Platform: macOS
Application: Chrome
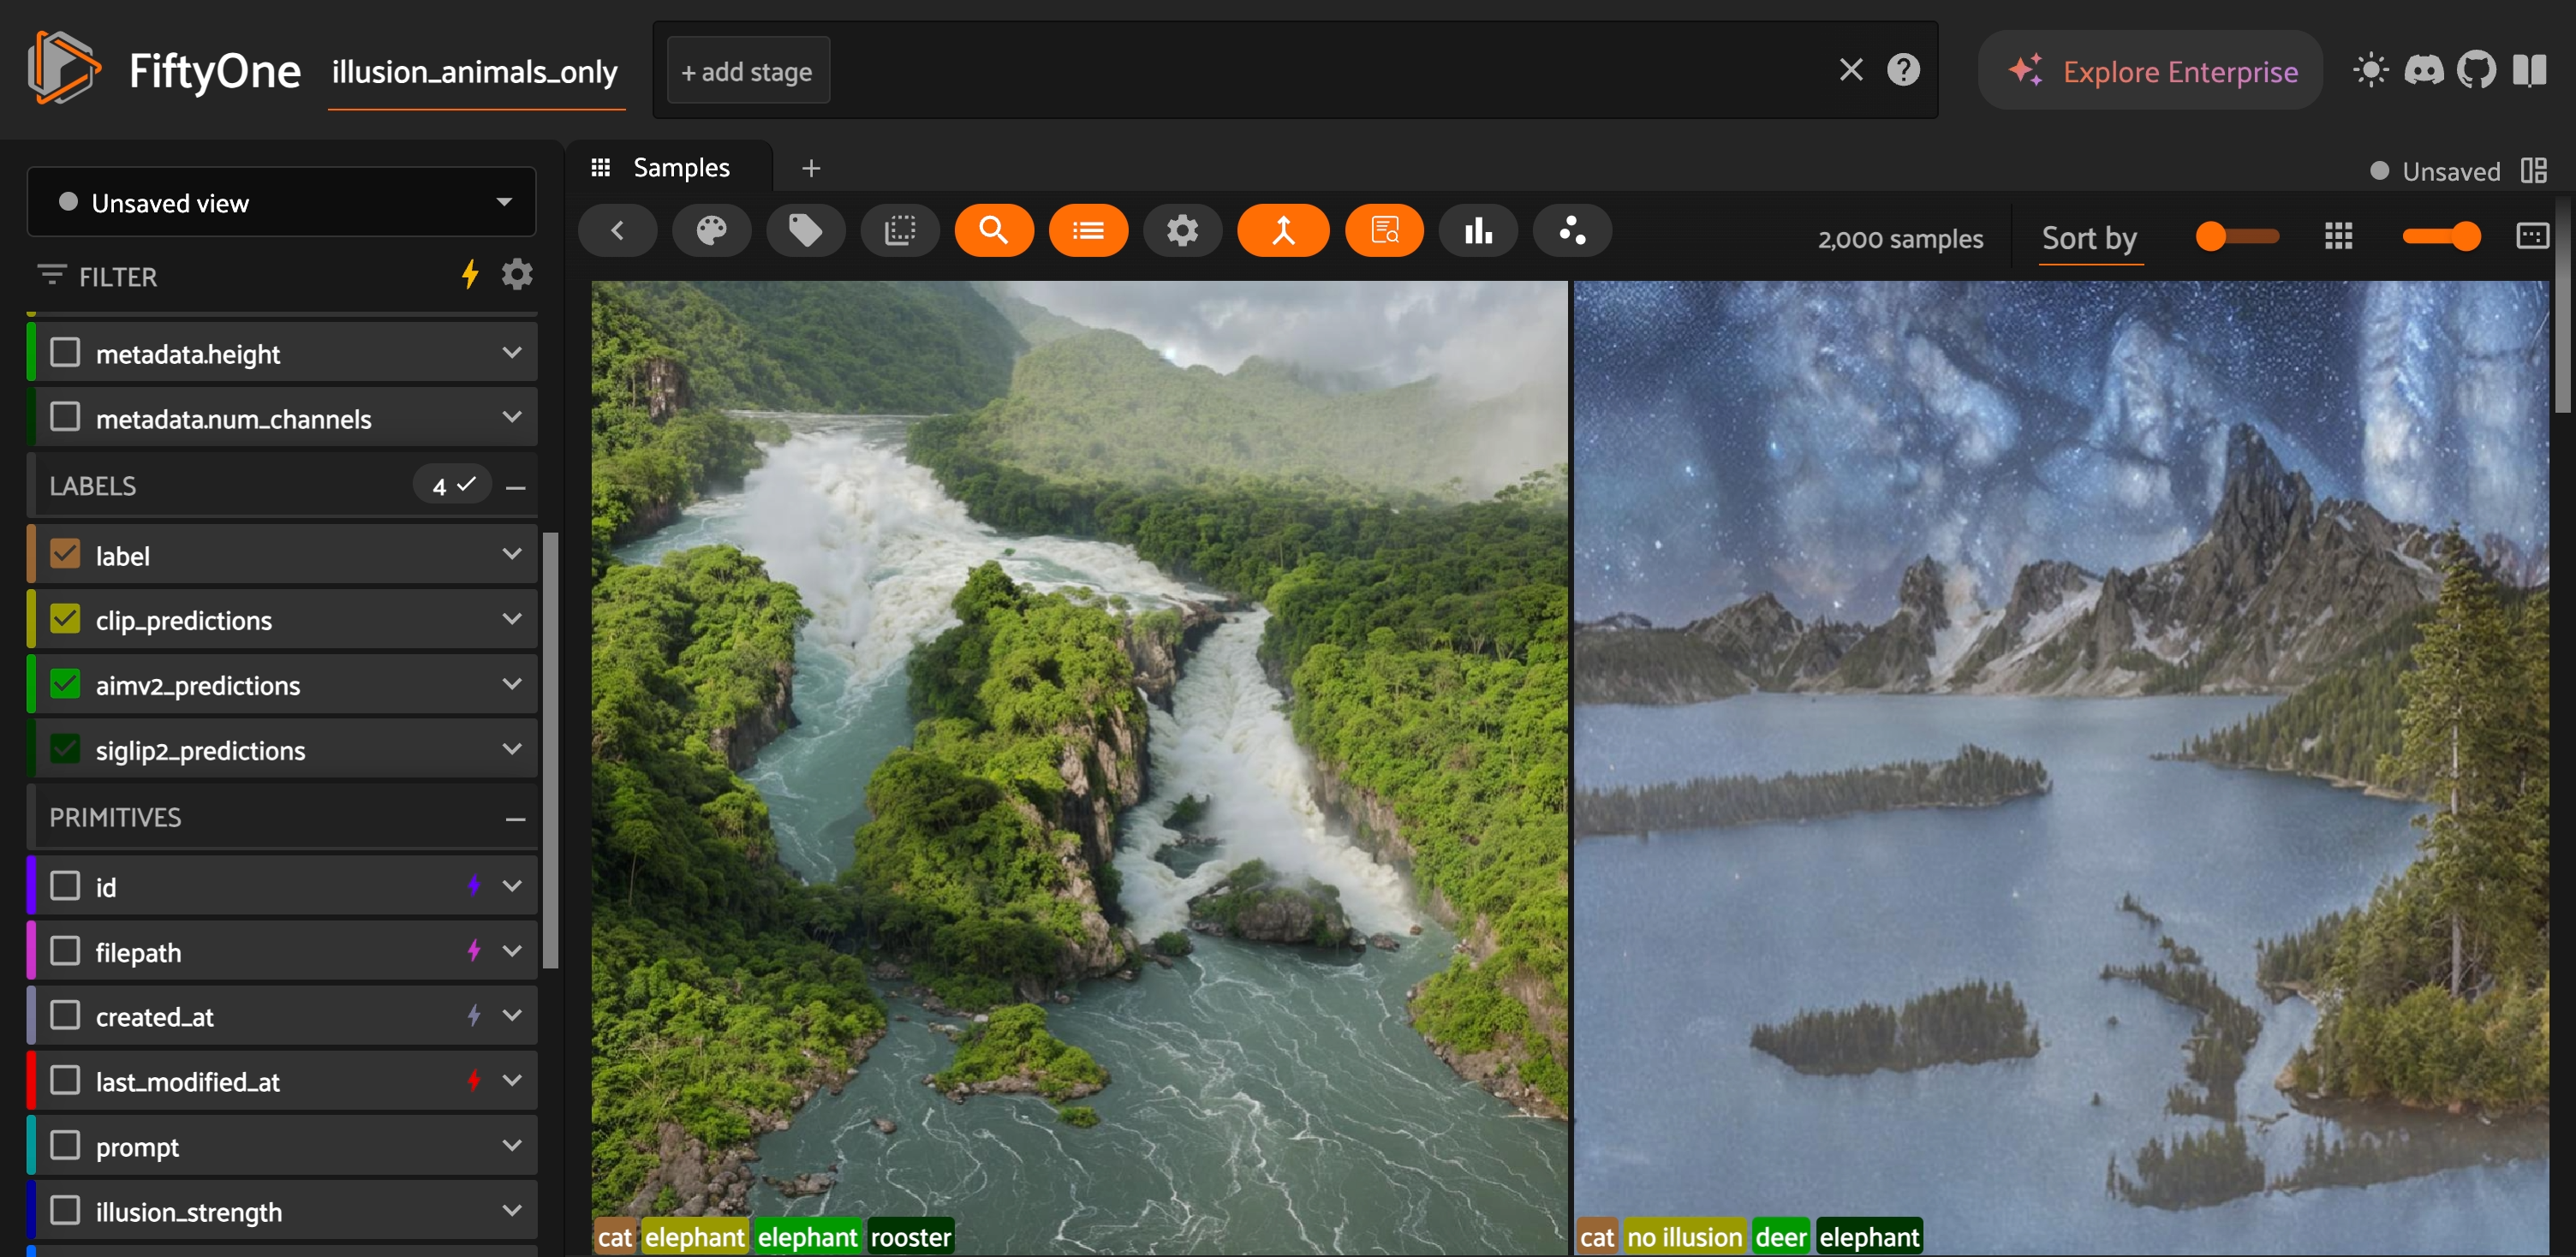
task_description: Display illusion_strength on samples in the sample panel
action_type: click
element_info: Checkbox
steps_since_start: 1